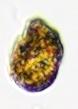
Label: Akashiwo